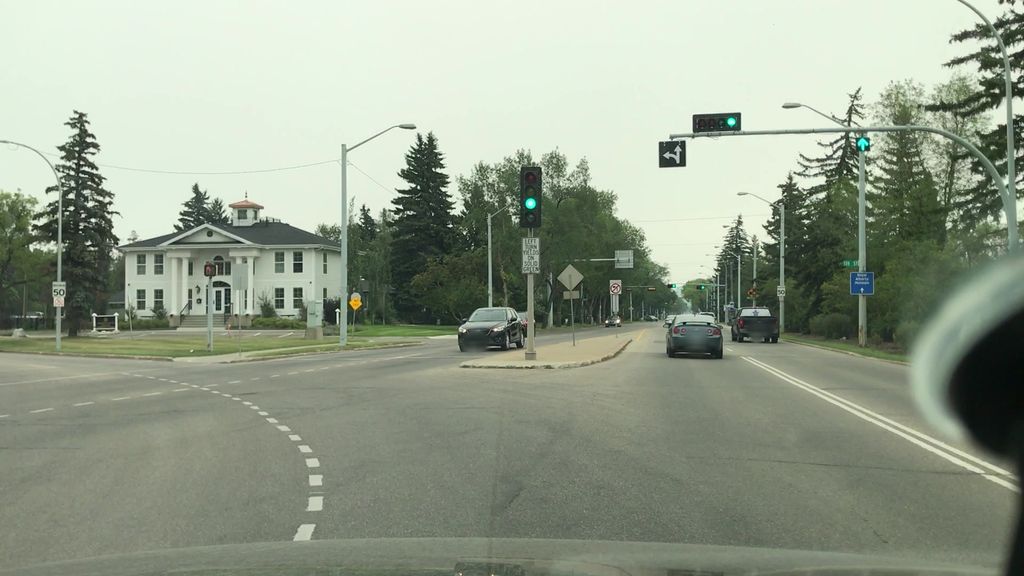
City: edmonton